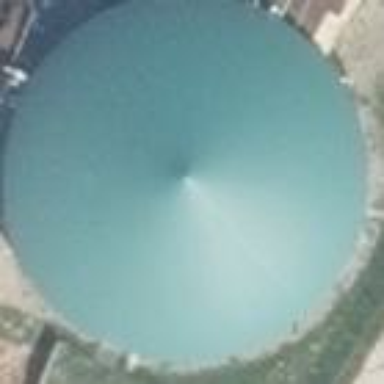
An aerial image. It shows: Storage tank that is man-made.